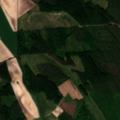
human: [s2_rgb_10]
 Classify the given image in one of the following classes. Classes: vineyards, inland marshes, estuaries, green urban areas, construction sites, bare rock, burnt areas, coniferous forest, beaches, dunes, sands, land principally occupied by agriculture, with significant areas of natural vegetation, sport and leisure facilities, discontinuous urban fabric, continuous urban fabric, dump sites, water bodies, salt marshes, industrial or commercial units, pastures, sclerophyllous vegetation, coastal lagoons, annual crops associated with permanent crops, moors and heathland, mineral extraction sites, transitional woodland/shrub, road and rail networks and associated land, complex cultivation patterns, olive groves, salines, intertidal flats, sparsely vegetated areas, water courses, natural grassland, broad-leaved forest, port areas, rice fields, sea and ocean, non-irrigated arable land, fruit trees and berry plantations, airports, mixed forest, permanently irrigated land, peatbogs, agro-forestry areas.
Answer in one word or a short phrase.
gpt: non-irrigated arable land, coniferous forest, mixed forest, transitional woodland/shrub